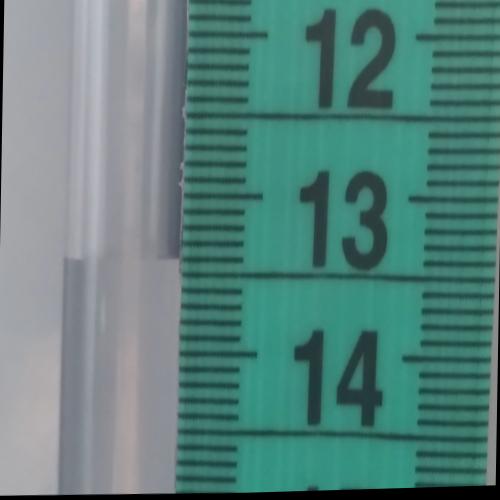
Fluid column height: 13.4 cm